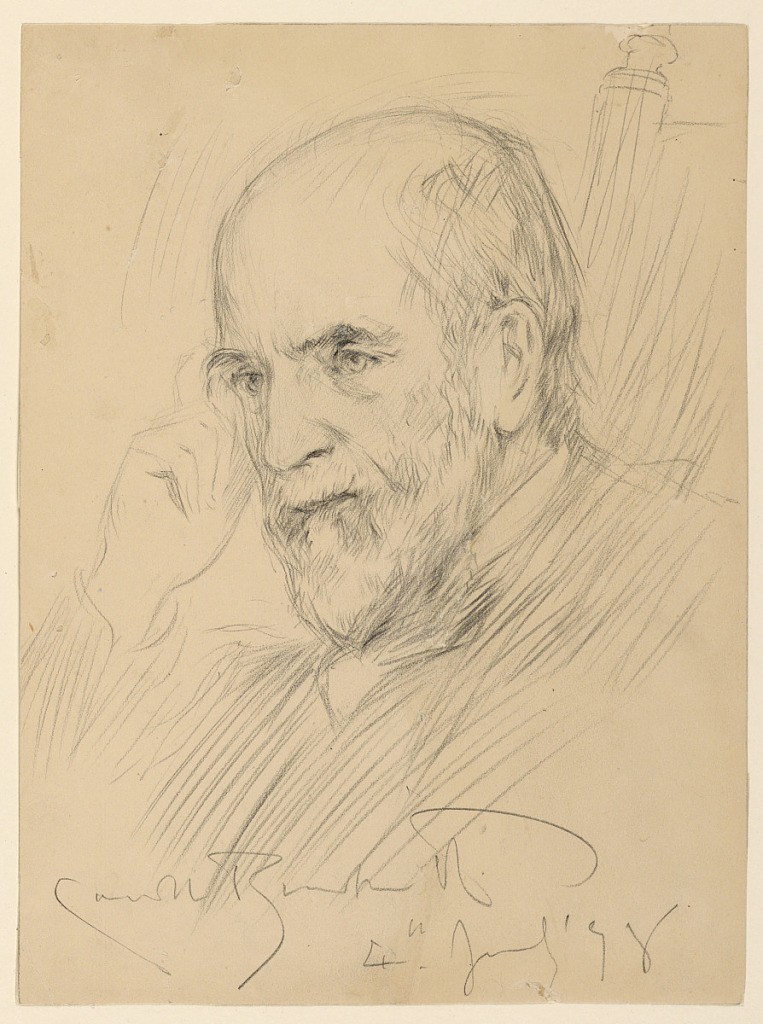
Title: Portrait of Abram Stevens Hewitt
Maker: J. Carroll Beckwith, American, 1852–1917
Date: July 4, 1898
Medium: Graphite on paper
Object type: Drawing
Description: Bust portrait of Abram S. Hewitt (1822-1903) seated in a chair, facing to the left, with his right hand raised to his head.